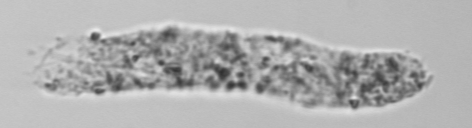
Label: fecal_pellet